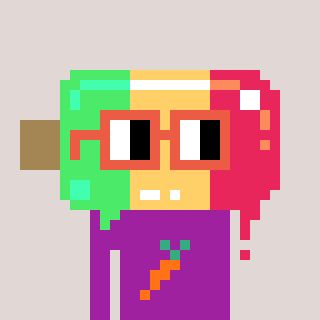
a pixel art character with square orange glasses, a icepop-shaped head and a magenta-colored body on a warm background